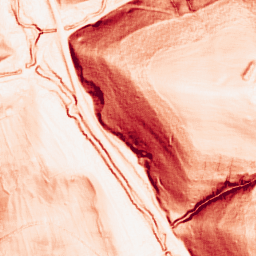
Category: morphological
Decomposition family: morphological_square
Decomposition parameters: operation: gradient
size: 3
Upsampling method: sinc_blackman
Upsampling parameters: scale: 2
kernel_size: 8
Upsampling scale: 2